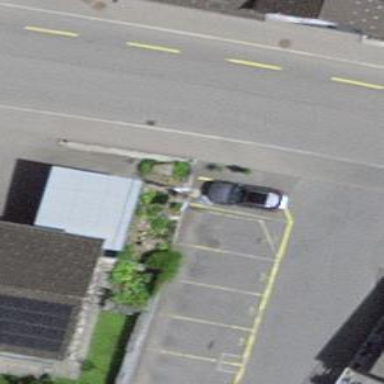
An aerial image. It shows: Charging station.